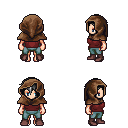
a pixel art fantasy rpg character, female body template, human, light skin, maroon sleeveless shirt, teal pants, gray short bangs hairstyle, cloth hood, maroon shoes, four views (front, back, left, right), 2x2 character sprite sheet, small pixel art, hard edges, no anti-aliasing